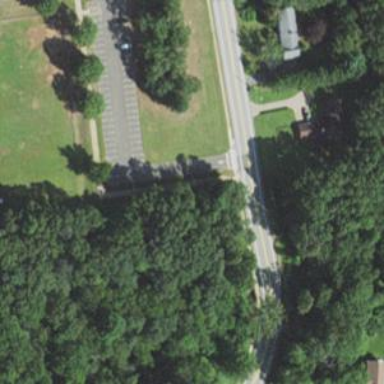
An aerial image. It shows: Zebra crossing on the road.